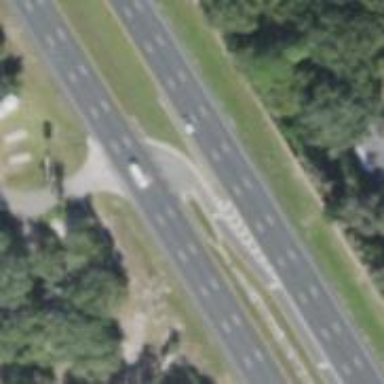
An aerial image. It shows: Trunk link highway.